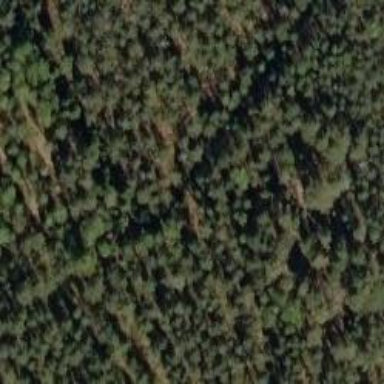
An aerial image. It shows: Forest area.